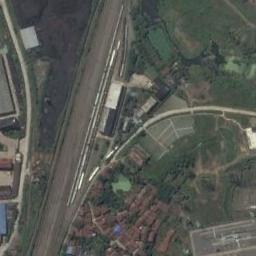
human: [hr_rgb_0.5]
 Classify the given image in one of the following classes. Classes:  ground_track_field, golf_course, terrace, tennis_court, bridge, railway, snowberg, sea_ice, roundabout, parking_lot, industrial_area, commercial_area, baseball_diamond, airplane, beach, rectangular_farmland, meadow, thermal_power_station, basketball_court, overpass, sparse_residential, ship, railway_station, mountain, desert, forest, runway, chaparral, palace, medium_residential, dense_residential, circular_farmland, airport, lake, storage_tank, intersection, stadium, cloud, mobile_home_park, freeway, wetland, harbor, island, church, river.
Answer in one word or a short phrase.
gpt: railway